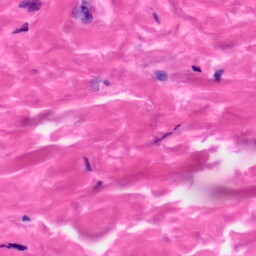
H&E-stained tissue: Skin